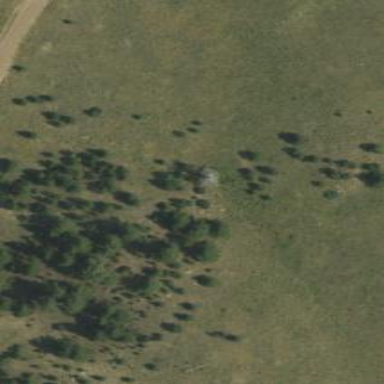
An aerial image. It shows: Evergreen woodland featuring needle-leaved trees.